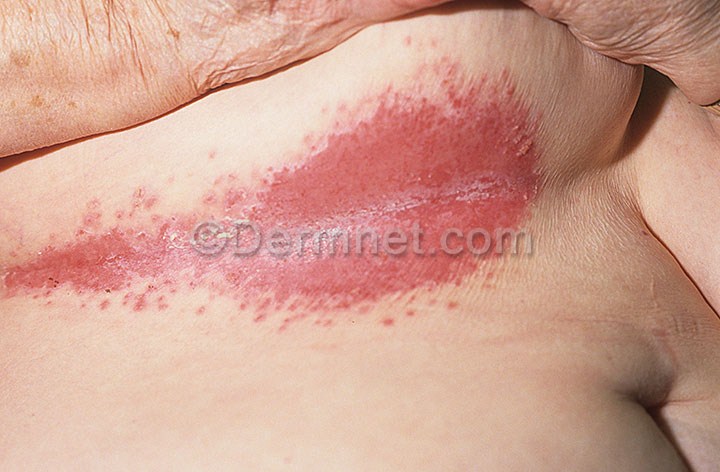
Disease: Tinea Ringworm Candidiasis and other Fungal Infections